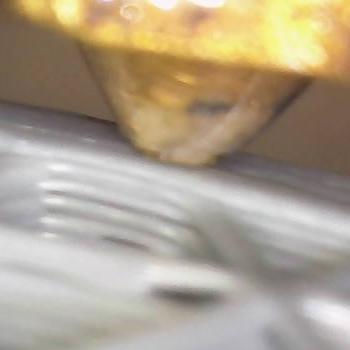
Flow rate: 208%